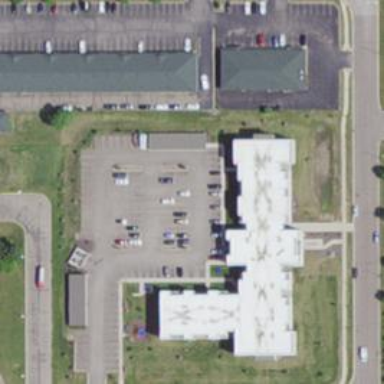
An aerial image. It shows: Building.